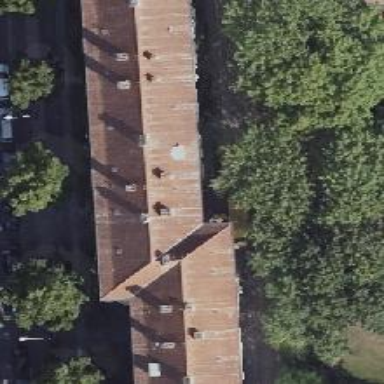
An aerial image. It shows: Hipped roof on apartment building.